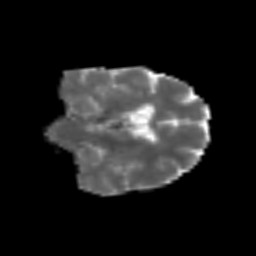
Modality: MD
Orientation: coronal
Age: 64
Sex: male
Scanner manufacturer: siemens
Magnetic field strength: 3 T
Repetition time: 3.2 s
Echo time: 0.081 s